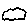
Label: cloud